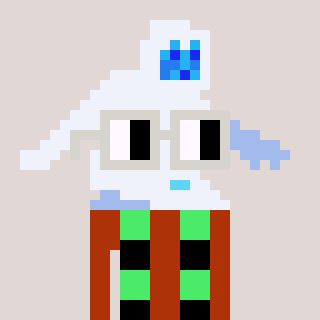
a pixel art character with square light gray glasses, a yeti-shaped head and a hotbrown-colored body on a warm background